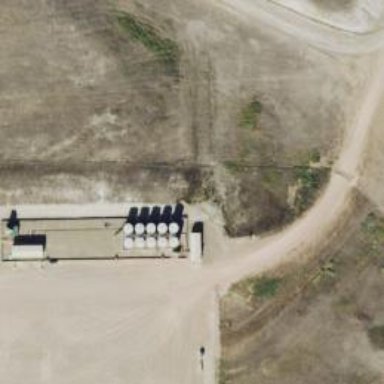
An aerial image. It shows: Storage tank that is man-made.